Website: macys
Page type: delivery-shipping
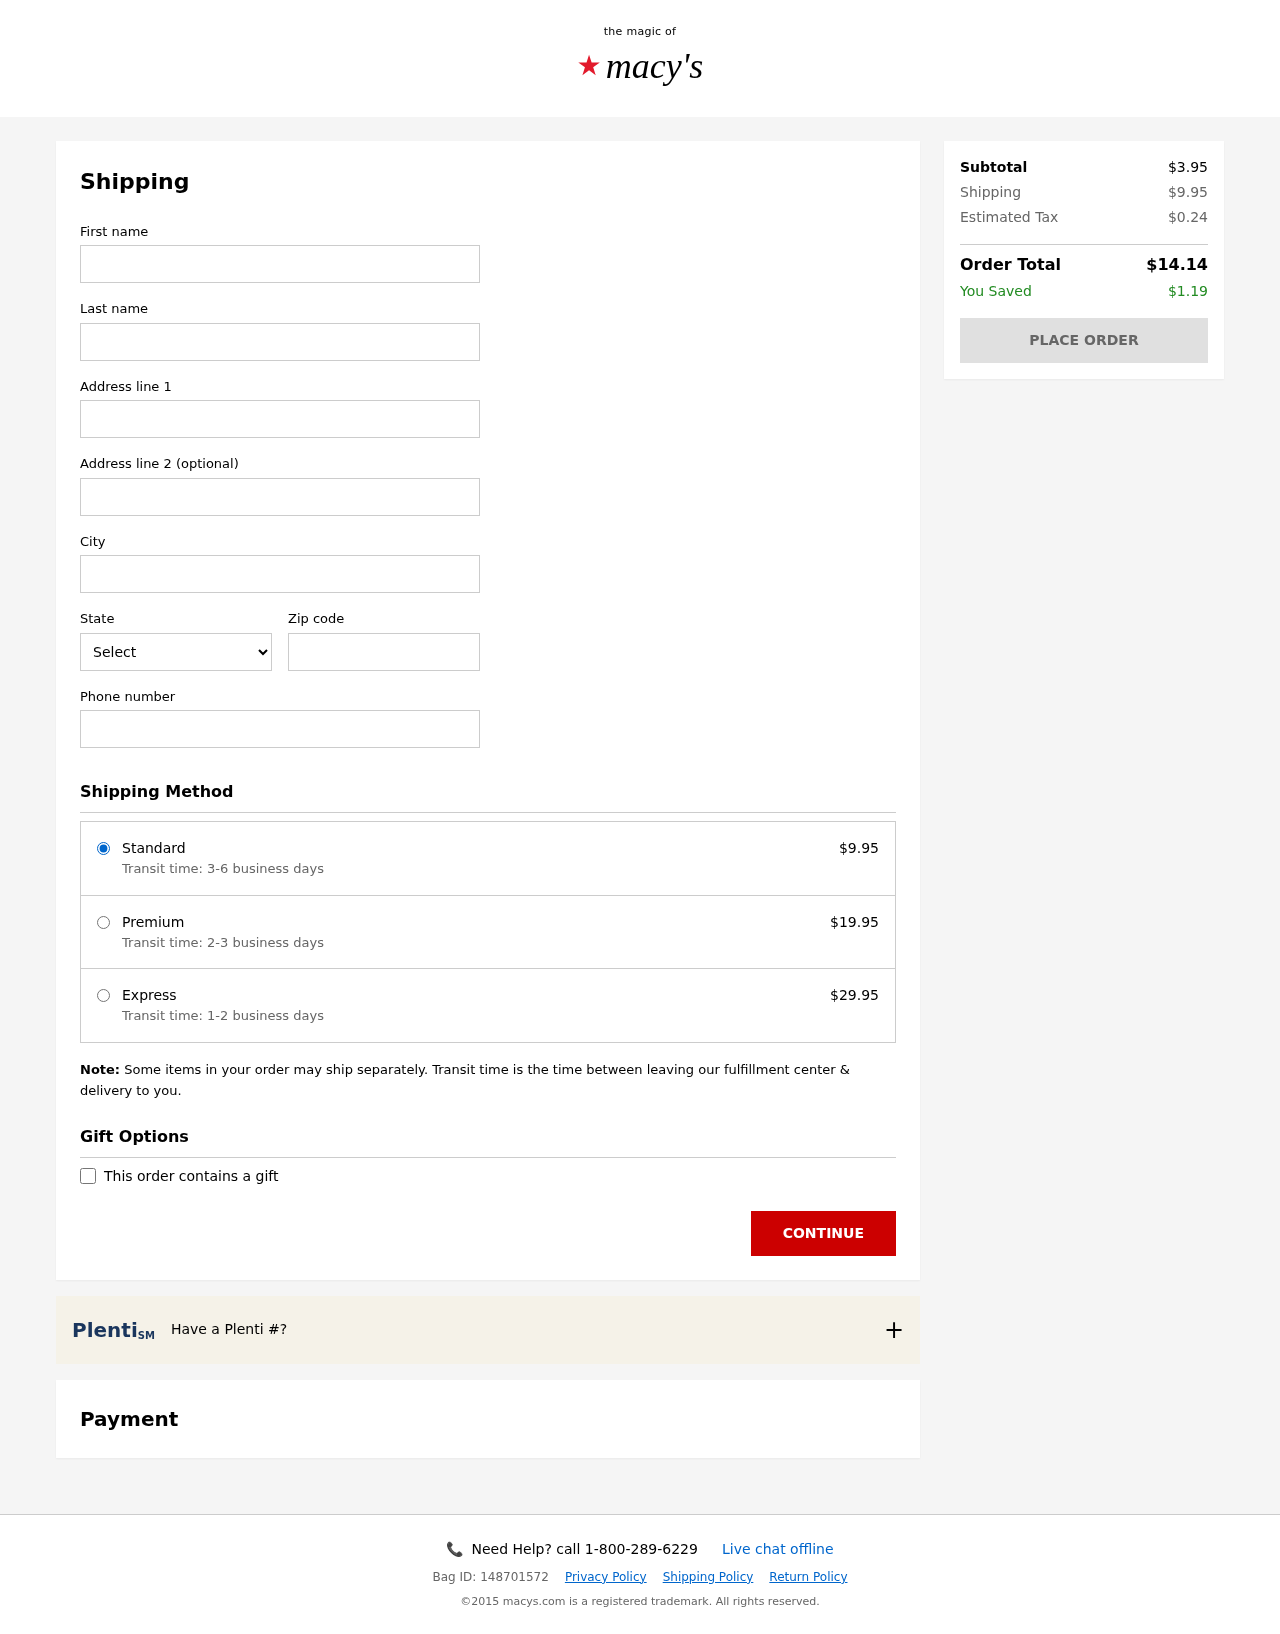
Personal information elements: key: PII_CITY
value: New Kevinbury
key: PII_FIRSTNAME
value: Anthony
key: PII_LASTNAME
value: Dennis
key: PII_PHONE
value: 3767963417
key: PII_POSTCODE
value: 88651
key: PII_STATE_ABBR
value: AZ
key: PII_STREET
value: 7672 Kevin Hills Suite 663
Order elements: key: ORDER_SHIPPING_COST
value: $9.95
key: ORDER_SHIPPING_PREMIUM
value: $19.95
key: ORDER_SHIPPING_EXPRESS
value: $29.95
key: ORDER_SUBTOTAL
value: $3.95
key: ORDER_TAX
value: $0.24
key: ORDER_TOTAL
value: $14.14
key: ORDER_SAVINGS
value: $1.19